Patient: sex M, age 58
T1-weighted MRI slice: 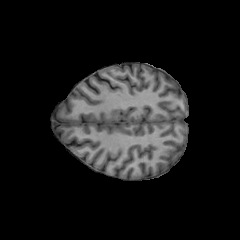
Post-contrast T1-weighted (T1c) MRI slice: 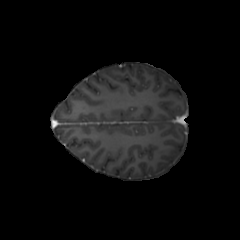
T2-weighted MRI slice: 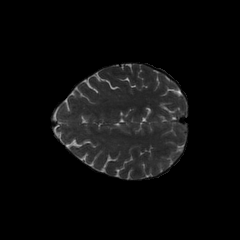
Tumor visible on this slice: no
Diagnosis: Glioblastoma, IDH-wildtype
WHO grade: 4